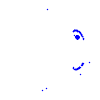
Particle: electron